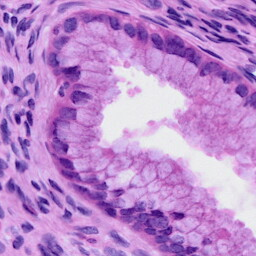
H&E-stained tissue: Cervix